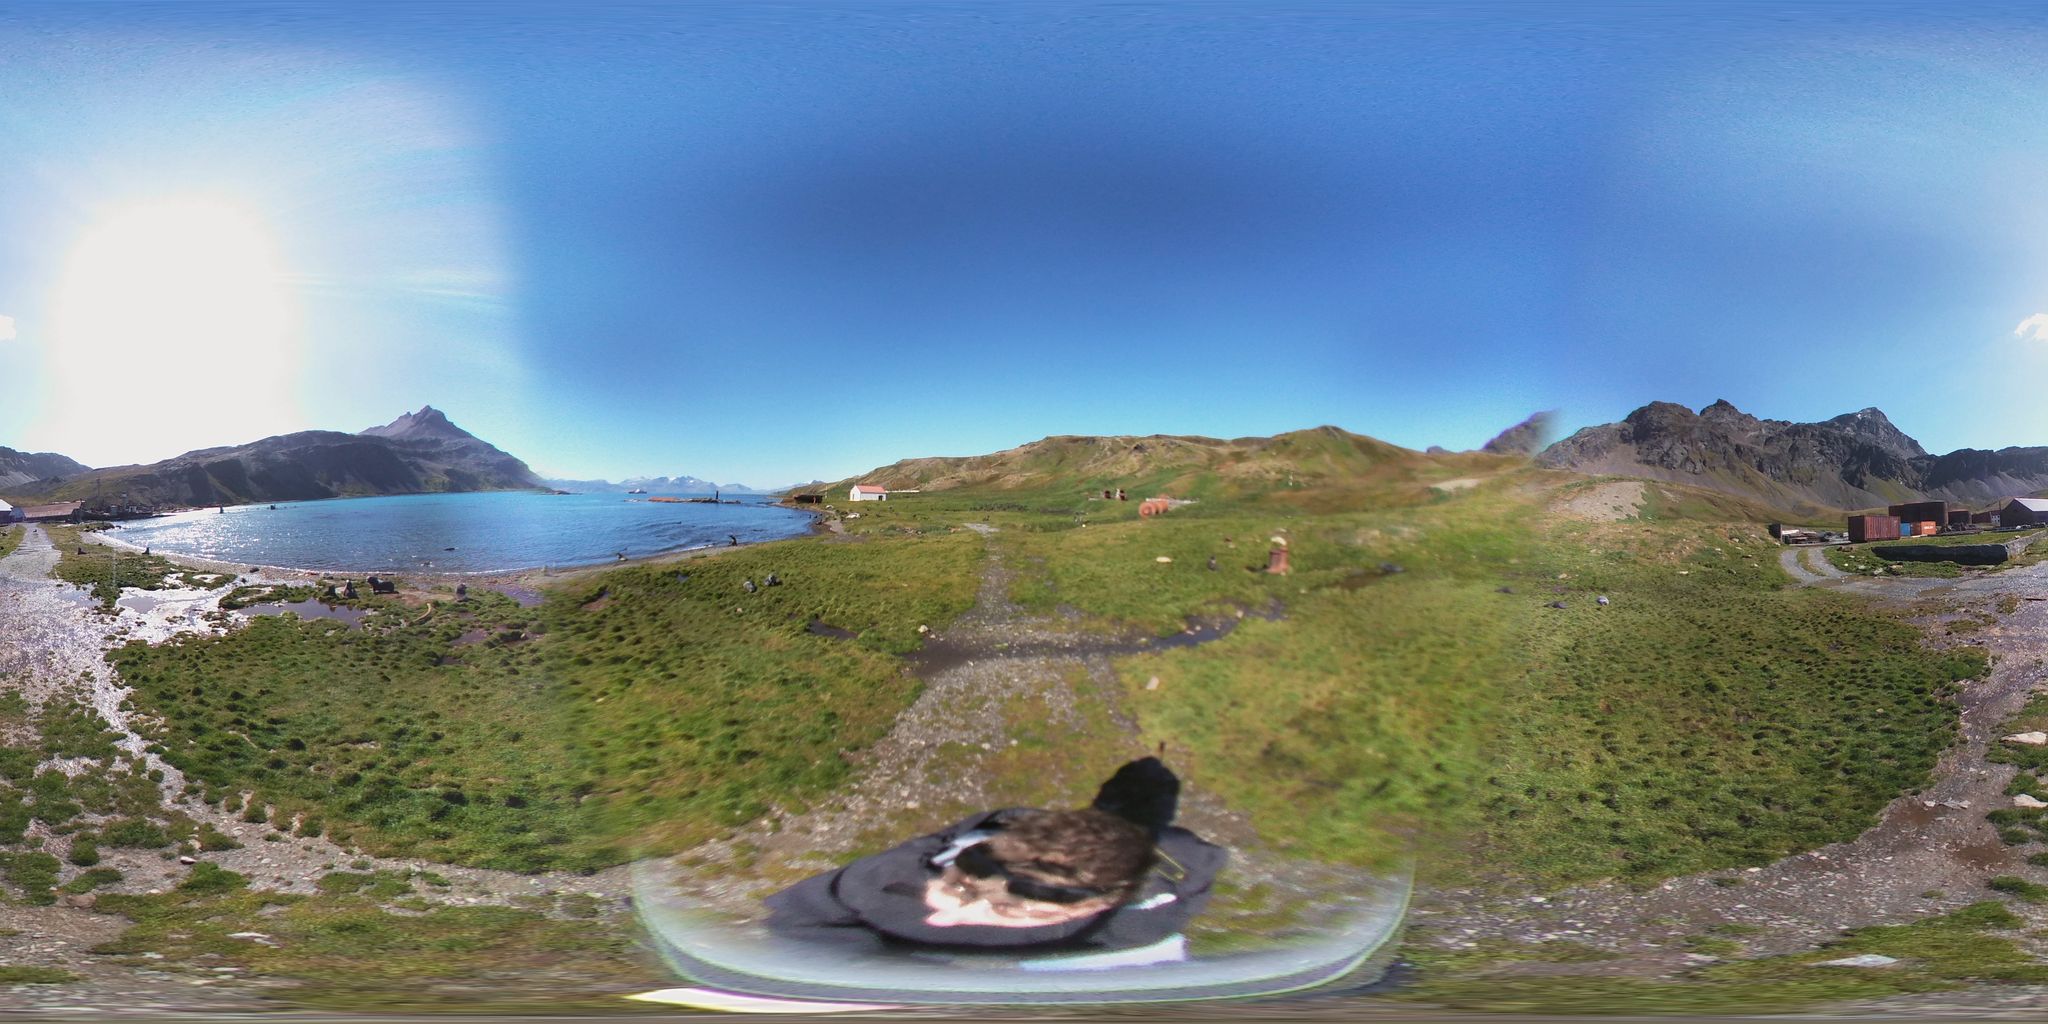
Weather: snowy
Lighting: day
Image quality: slightly poor
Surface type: fields
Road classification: footway, track, path
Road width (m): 3.0
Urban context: water
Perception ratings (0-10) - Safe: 0.2, Lively: 0.74, Beautiful: 7.21, Boring: 9.24, Depressing: 2.28, Wealthy: 3.31